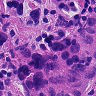
Metastatic tissue present: yes